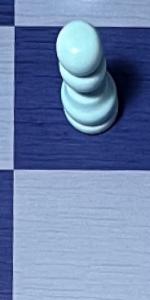
Label: Empty